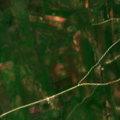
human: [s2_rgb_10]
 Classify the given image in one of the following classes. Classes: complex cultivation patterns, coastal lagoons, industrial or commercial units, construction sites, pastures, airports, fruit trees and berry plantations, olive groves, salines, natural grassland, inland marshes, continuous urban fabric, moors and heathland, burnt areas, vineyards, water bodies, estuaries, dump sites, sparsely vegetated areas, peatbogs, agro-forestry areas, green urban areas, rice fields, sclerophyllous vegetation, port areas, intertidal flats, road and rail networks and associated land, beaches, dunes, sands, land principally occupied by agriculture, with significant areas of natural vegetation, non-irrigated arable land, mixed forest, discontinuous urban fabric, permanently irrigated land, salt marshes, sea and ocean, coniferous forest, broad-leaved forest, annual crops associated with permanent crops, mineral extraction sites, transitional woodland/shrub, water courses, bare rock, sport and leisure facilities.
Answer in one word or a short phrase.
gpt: non-irrigated arable land, pastures